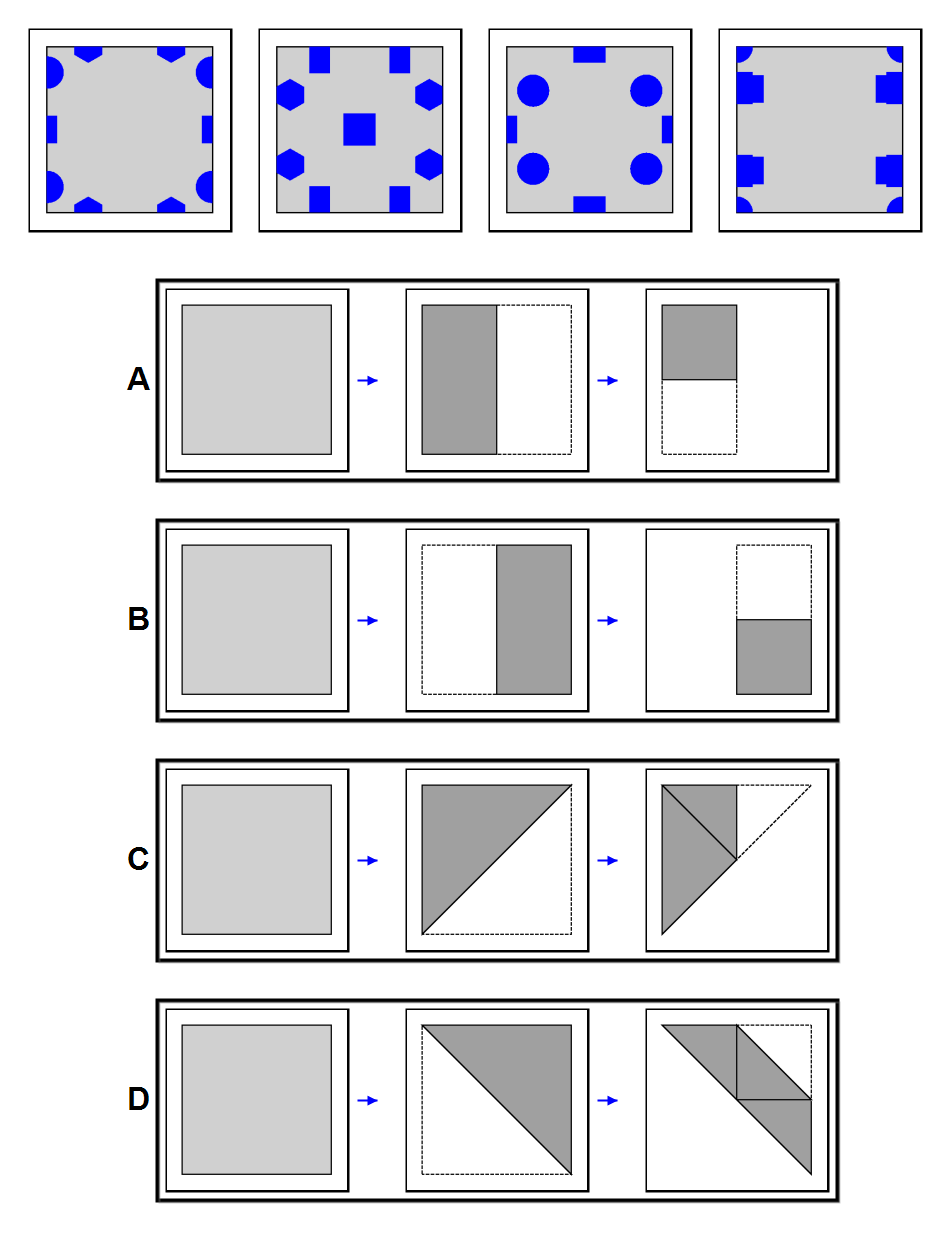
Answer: A